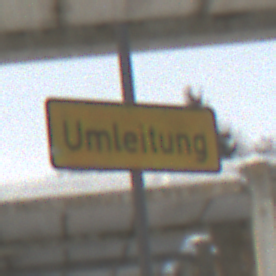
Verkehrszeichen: Umleitungsankuendigung
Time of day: MorningAfternoon
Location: Roofed (Suburban)
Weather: PartlyCloudy
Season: Winter
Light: Natural